Question: I would like to create a QListView or QListWidget that contains many of these items. I have looked at making delegates and also using setItemWidget to set the widget. I am having difficulties with both.
This below was created in QT Designer, I then have a UIC file that I load in a subclassed QWidget with uic.loadUi, nothing is crashing, but the listWidgetItems are empty.
Any help would be appreciated. I will be iterating on this below, so I would like to be able to load a UIC dynamically.
There could be thousands of animations, so I would like to keep it performant if possible.

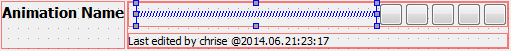
Answer: So, I couldn't do it with a delegate, but here's the code for doing it with loading a custom widget generated from QtDesigner that is loaded into the listView with setItemWidget:
'''
import os, sys
import xml.etree.ElementTree as et
from PyQt4 import QtGui, QtCore, uic
class uiControlTest(QtGui.QMainWindow):
def __init__(self):
super(uiControlTest, self).__init__()
self.ui = uic.loadUi('uiControlTest.ui')
self.ui.show()
for i in range(0,300):
wid = animItemWidget()
wid.label_2.setText('Last edited by chrise @2014.06.21:23:17')
wid.label.setText('Animation ' + str(i) + ' ')
wid2 = QtGui.QListWidgetItem()
wid2.setSizeHint(QtCore.QSize(100, 40))
self.ui.list.addItem(wid2)
self.ui.list.setItemWidget(wid2, wid)
def awesomeButtonPressed():
print 'awesome!'
class animItemWidget(QtGui.QWidget):
def __init__(self, parent=None):
super(animItemWidget, self).__init__()
self.horizontalLayout_4 = QtGui.QHBoxLayout(self)
self.horizontalLayout_4.setSpacing(2)
self.horizontalLayout_4.setMargin(3)
self.horizontalLayout_4.setObjectName(QtCore.QString.fromUtf8("horizontalLayout_4"))
self.verticalLayout_2 = QtGui.QVBoxLayout()
self.verticalLayout_2.setObjectName(QtCore.QString.fromUtf8("verticalLayout_2"))
self.label = QtGui.QLabel(self)
font = QtGui.QFont()
font.setPointSize(11)
font.setWeight(75)
font.setBold(True)
self.label.setFont(font)
self.label.setObjectName(QtCore.QString.fromUtf8("label"))
self.verticalLayout_2.addWidget(self.label)
self.pixMap02 = QtGui.QLabel(self)
self.pixMap02.setText(QtCore.QString.fromUtf8(""))
self.pixMap02.setObjectName(QtCore.QString.fromUtf8("pixMap02"))
self.verticalLayout_2.addWidget(self.pixMap02)
self.horizontalLayout_4.addLayout(self.verticalLayout_2)
self.verticalLayout = QtGui.QVBoxLayout()
self.verticalLayout.setObjectName(QtCore.QString.fromUtf8("verticalLayout"))
self.horizontalLayout = QtGui.QHBoxLayout()
self.horizontalLayout.setSpacing(2)
self.horizontalLayout.setObjectName(QtCore.QString.fromUtf8("horizontalLayout"))
self.pixMap01 = QtGui.QLabel(self)
self.pixMap01.setText(QtCore.QString.fromUtf8(""))
self.pixMap01.setObjectName(QtCore.QString.fromUtf8("pixMap01"))
self.horizontalLayout.addWidget(self.pixMap01)
spacerItem = QtGui.QSpacerItem(40, 20, QtGui.QSizePolicy.Expanding, QtGui.QSizePolicy.Minimum)
self.horizontalLayout.addItem(spacerItem)
self.button02 = QtGui.QPushButton(self)
self.button02.setMaximumSize(QtCore.QSize(24, 24))
self.button02.setText(QtCore.QString.fromUtf8(""))
self.button02.setObjectName(QtCore.QString.fromUtf8("button02"))
self.horizontalLayout.addWidget(self.button02)
self.button01 = QtGui.QPushButton(self)
self.button01.setMaximumSize(QtCore.QSize(24, 24))
self.button01.setText(QtCore.QString.fromUtf8(""))
self.button01.setObjectName(QtCore.QString.fromUtf8("button01"))
self.horizontalLayout.addWidget(self.button01)
self.button04 = QtGui.QPushButton(self)
self.button04.setMaximumSize(QtCore.QSize(24, 24))
self.button04.setText(QtCore.QString.fromUtf8(""))
self.button04.setObjectName(QtCore.QString.fromUtf8("button04"))
self.horizontalLayout.addWidget(self.button04)
self.button03 = QtGui.QPushButton(self)
self.button03.setMaximumSize(QtCore.QSize(24, 24))
self.button03.setText(QtCore.QString.fromUtf8(""))
self.button03.setObjectName(QtCore.QString.fromUtf8("button03"))
self.horizontalLayout.addWidget(self.button03)
self.button05 = QtGui.QPushButton(self)
self.button05.setMaximumSize(QtCore.QSize(24, 24))
self.button05.setText(QtCore.QString.fromUtf8(""))
self.button05.setObjectName(QtCore.QString.fromUtf8("button05"))
self.horizontalLayout.addWidget(self.button05)
self.verticalLayout.addLayout(self.horizontalLayout)
self.horizontalLayout_3 = QtGui.QHBoxLayout()
self.horizontalLayout_3.setObjectName(QtCore.QString.fromUtf8("horizontalLayout_3"))
self.label_2 = QtGui.QLabel(self)
self.label_2.setObjectName(QtCore.QString.fromUtf8("label_2"))
self.horizontalLayout_3.addWidget(self.label_2)
self.verticalLayout.addLayout(self.horizontalLayout_3)
self.horizontalLayout_4.addLayout(self.verticalLayout)
self.connect(self.button02, QtCore.SIGNAL("clicked()"), self.awesome)
def awesome(self):
print self.label.text() + ' is awesome!'
if __name__ == "__main__":
app = QtGui.QApplication(sys.argv)
win = uiControlTest()
sys.exit(app.exec_())
'''